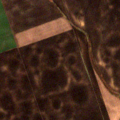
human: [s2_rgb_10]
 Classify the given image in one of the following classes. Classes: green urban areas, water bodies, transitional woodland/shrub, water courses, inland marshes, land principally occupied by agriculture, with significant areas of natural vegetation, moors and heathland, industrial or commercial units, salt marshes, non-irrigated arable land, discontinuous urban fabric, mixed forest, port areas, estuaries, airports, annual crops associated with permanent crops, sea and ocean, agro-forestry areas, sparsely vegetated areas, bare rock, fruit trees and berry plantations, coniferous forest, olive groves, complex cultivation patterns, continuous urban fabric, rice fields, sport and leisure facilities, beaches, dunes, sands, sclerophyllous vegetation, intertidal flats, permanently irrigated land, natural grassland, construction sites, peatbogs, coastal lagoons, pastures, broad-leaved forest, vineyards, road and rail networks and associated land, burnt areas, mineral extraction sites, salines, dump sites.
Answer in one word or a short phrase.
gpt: non-irrigated arable land, transitional woodland/shrub